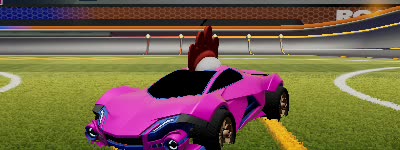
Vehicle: werewolf